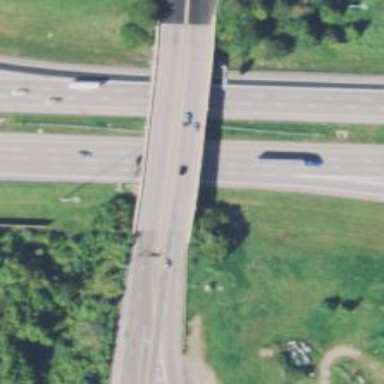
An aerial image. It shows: Bridge for trunk highway with expressway access.